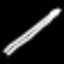
Label: pencil